Question: Got some problems with createScaledBitmap. It won't fit my screen size, i still have room to the left and right.
Why does this code
'''
Display display = getWindowManager().getDefaultDisplay();
Point size = new Point();
display.getSize(size);
int width = size.x;
int height = size.y;
Resources res = getResources();
Bitmap source = BitmapFactory.decodeResource(res, R.drawable.red);
Bitmap overlay = Bitmap.createScaledBitmap(source, width, height, false);
'''
result in this screen:

Any ideas? Thanks in advance!
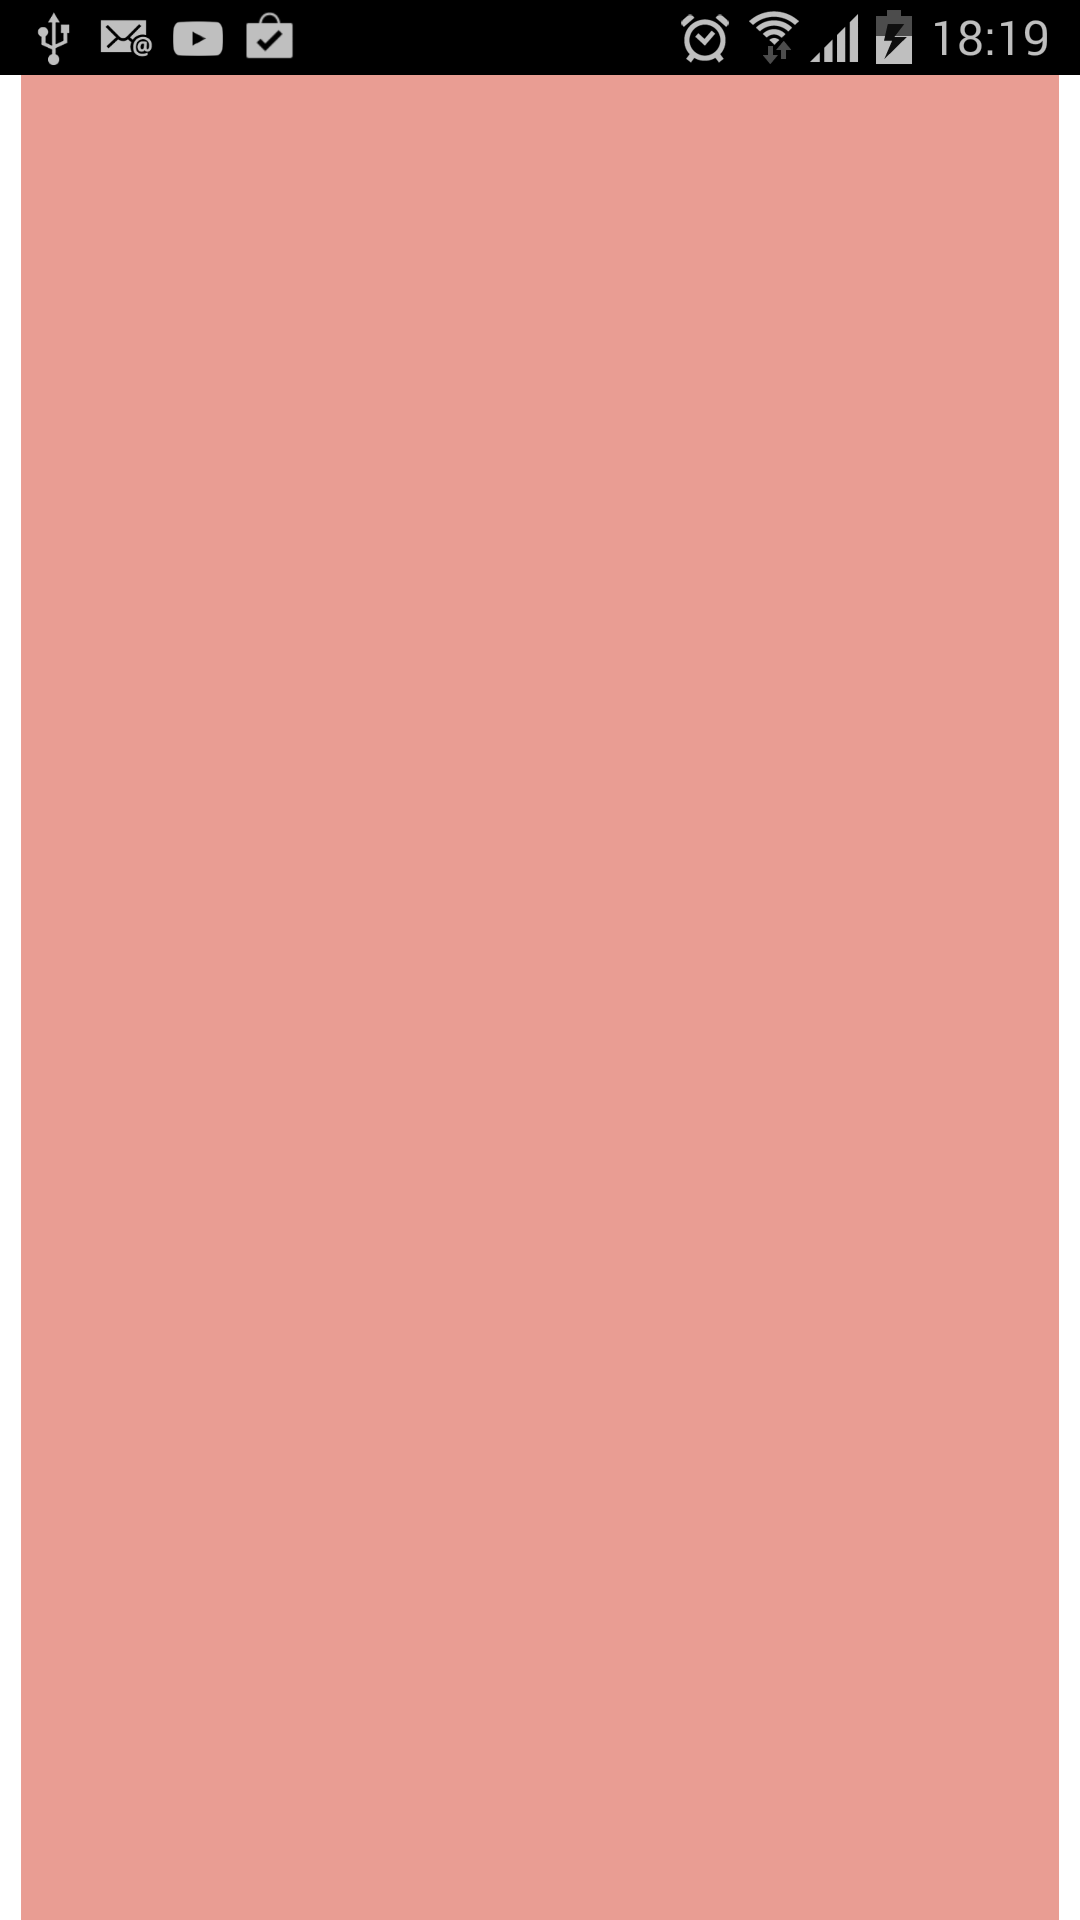
Answer: Your bitmap is actually larger in height than your 'ImageView' because its the screen size and not the view's size which means the 'ImageView' scale type is being enforced and scaling your bitmap down. Set the scale type on your view in XML or on in code to Matrix. Which will not perform any scaling because the Matrix is set to the identity matrix by default.